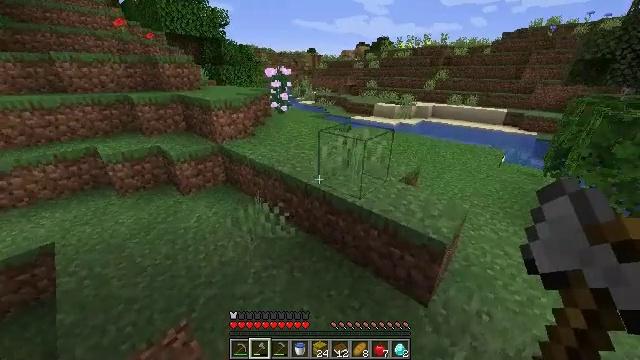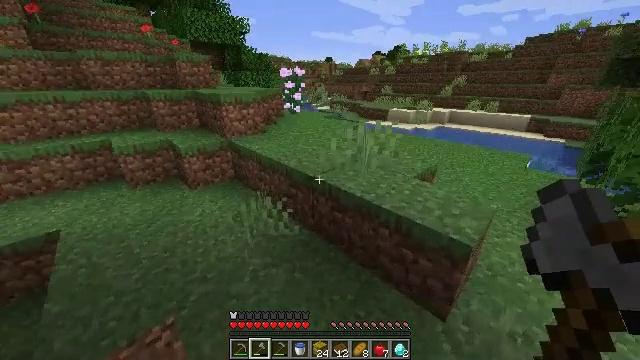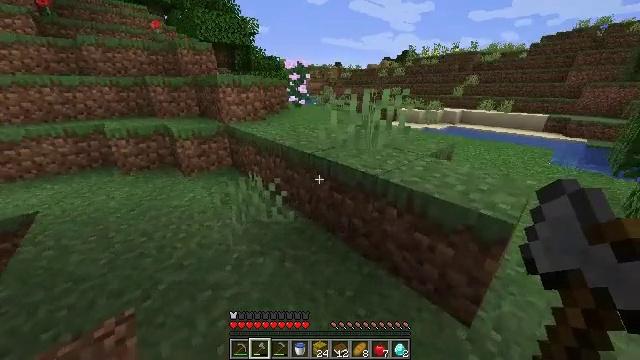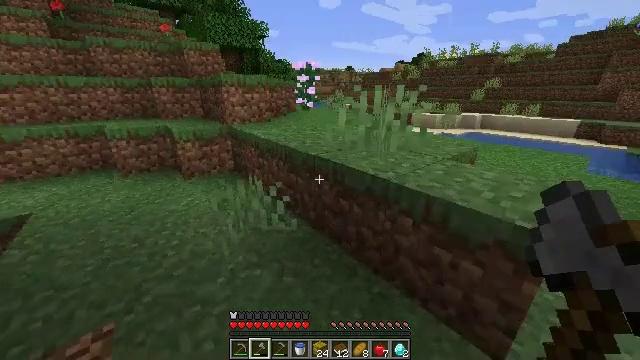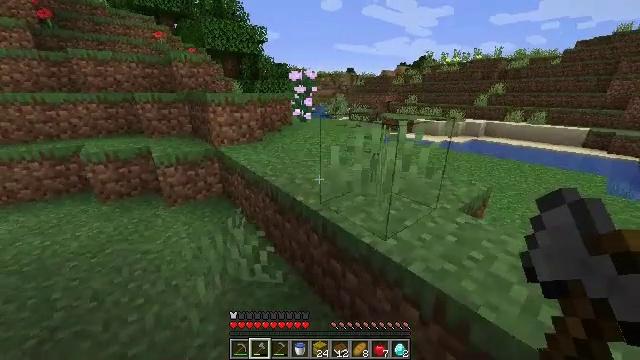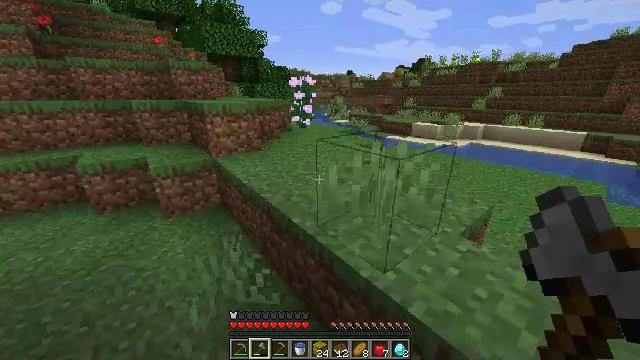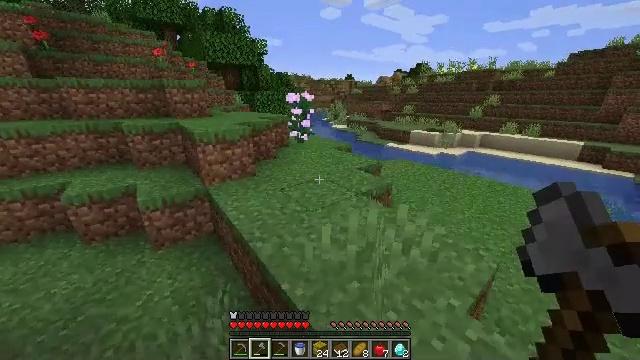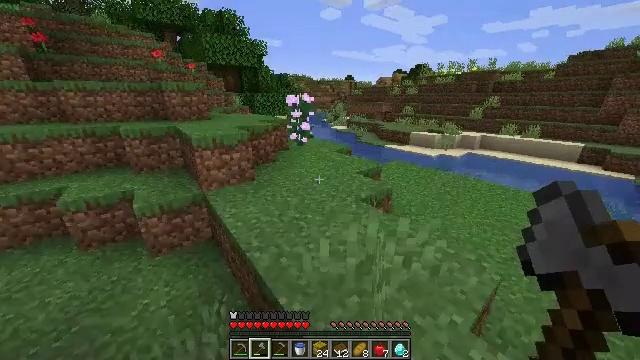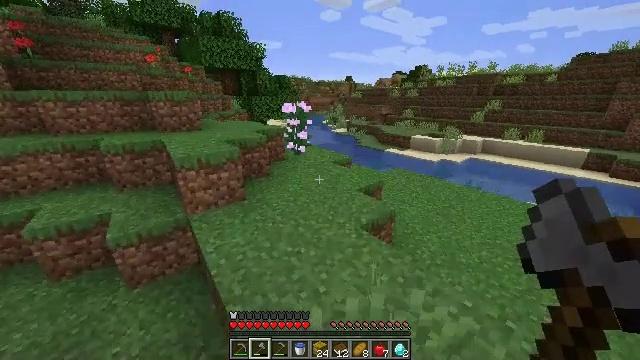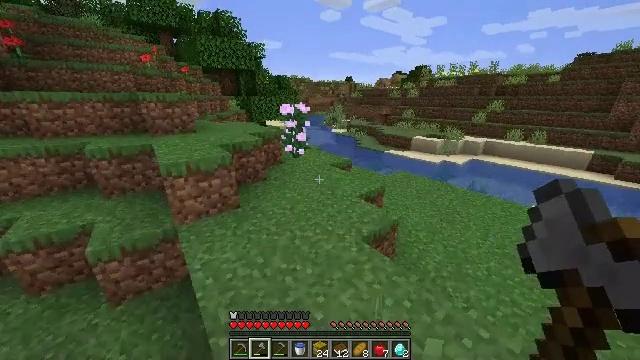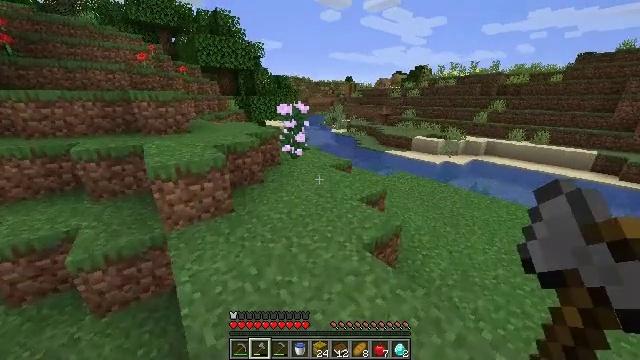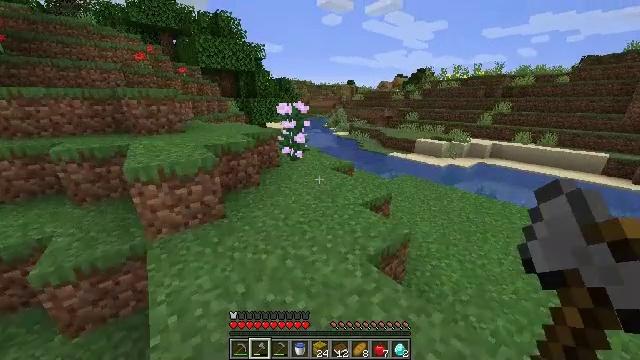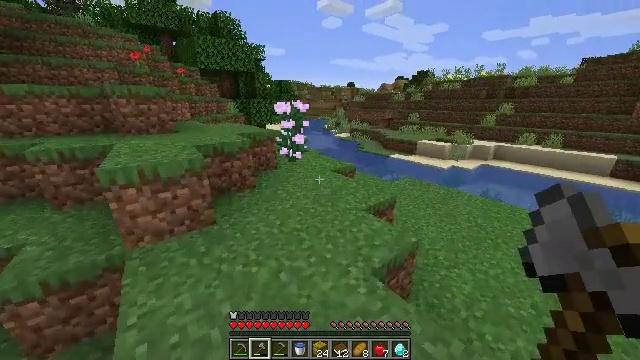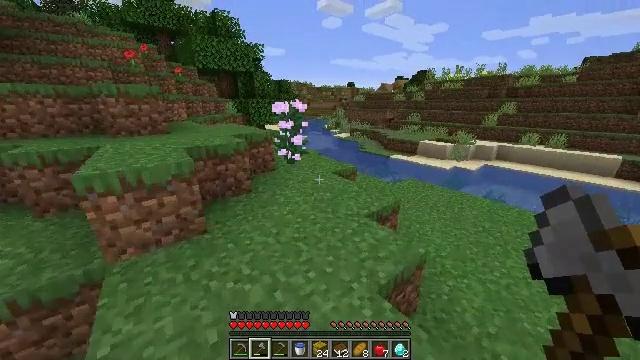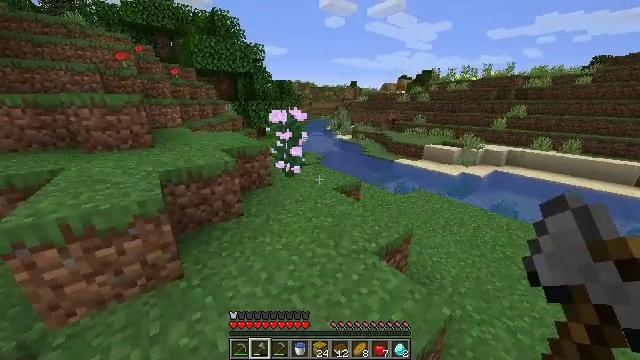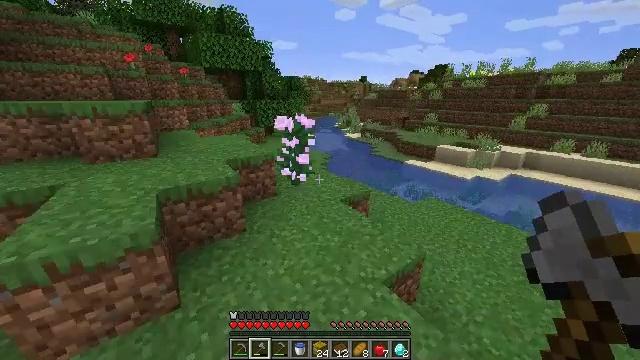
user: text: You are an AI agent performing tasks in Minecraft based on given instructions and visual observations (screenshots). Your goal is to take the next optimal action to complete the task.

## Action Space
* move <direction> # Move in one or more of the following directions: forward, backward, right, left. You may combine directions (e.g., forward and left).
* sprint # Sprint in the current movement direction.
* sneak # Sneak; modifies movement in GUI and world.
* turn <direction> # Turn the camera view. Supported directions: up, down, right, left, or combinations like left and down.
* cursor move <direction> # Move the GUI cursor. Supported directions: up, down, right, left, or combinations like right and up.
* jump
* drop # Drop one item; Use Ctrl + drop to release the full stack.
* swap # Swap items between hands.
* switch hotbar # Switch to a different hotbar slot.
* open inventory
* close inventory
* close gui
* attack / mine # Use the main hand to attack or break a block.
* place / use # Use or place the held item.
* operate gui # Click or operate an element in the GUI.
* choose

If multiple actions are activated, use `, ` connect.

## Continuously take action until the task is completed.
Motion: motion action
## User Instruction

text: Pick the peony from the grass.
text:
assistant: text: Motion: move forward, sprint, turn left and up, jump
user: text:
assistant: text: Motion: move forward, sprint, turn left and up, jump
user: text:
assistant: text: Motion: move forward, sprint, turn left and up, jump
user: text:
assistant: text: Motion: move forward, sprint, jump
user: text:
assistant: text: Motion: move forward, sprint, jump
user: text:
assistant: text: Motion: move forward, sprint, jump
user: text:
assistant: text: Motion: move forward, sprint, jump
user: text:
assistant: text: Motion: move forward, sprint, jump
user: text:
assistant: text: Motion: move forward, sprint, jump
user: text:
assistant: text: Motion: move forward, sprint, jump
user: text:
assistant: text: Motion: move forward, sprint, jump
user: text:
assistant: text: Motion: move forward, sprint, jump
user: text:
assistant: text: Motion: move forward, sprint, jump
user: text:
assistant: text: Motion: move forward, sprint, jump
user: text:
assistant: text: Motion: move forward, sprint, turn left and down, jump
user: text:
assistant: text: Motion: move forward, sprint, turn left and down, jump
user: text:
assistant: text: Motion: move forward, sprint, turn left and down, jump
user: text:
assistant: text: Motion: move forward, sprint, turn left, jump
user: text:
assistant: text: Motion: move forward, sprint, turn left, jump
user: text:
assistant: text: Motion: move forward, sprint, turn left, jump
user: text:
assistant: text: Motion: move forward, sprint, jump
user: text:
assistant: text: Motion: move forward, sprint, jump
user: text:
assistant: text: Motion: move forward, sprint, jump
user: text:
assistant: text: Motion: move forward, sprint, attack / mine, jump
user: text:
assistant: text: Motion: move forward, sprint, attack / mine, jump
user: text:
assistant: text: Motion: move forward, sprint, attack / mine, jump
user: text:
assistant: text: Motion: move forward, sprint, attack / mine, jump
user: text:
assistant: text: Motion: move forward, sprint, attack / mine, jump
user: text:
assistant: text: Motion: sprint, jump